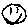
Label: smiley face